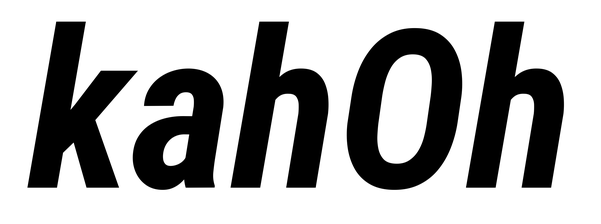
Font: Roboto-Italic_Condensed_Bold_Italic